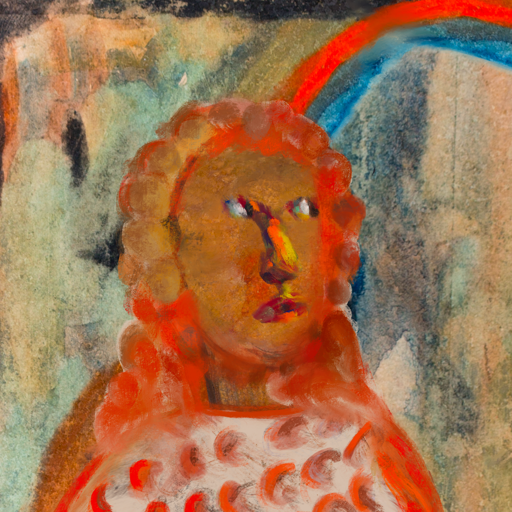
Background: Childish, Head And Neck Side: Pipe, Face Side: An_Impression, Bust: Rupkatha, Hair Side: Rupkatha, Head Accessory: Blank, Second Necklace: Blank, Necklace: Blank, Baby: Blank